Interaction volume radius: 10 \u00c5
Interaction volume height: 10 \u00c5
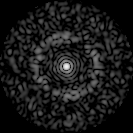
Disorder parameter: 0.8105